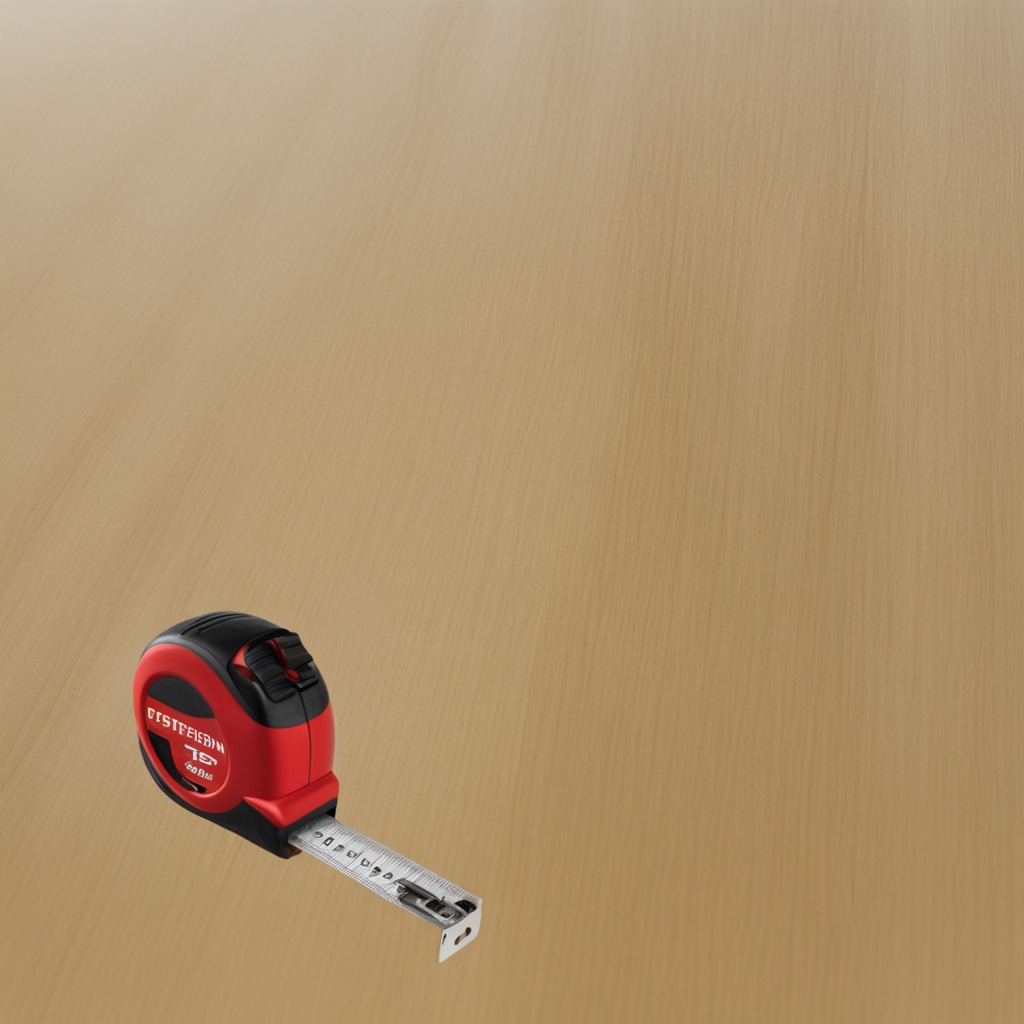
A measuring tape lies on the plywood surface in the paint workshop lit by afternoon window light.